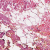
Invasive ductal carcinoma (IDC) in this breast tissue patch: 0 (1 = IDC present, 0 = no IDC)